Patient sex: M
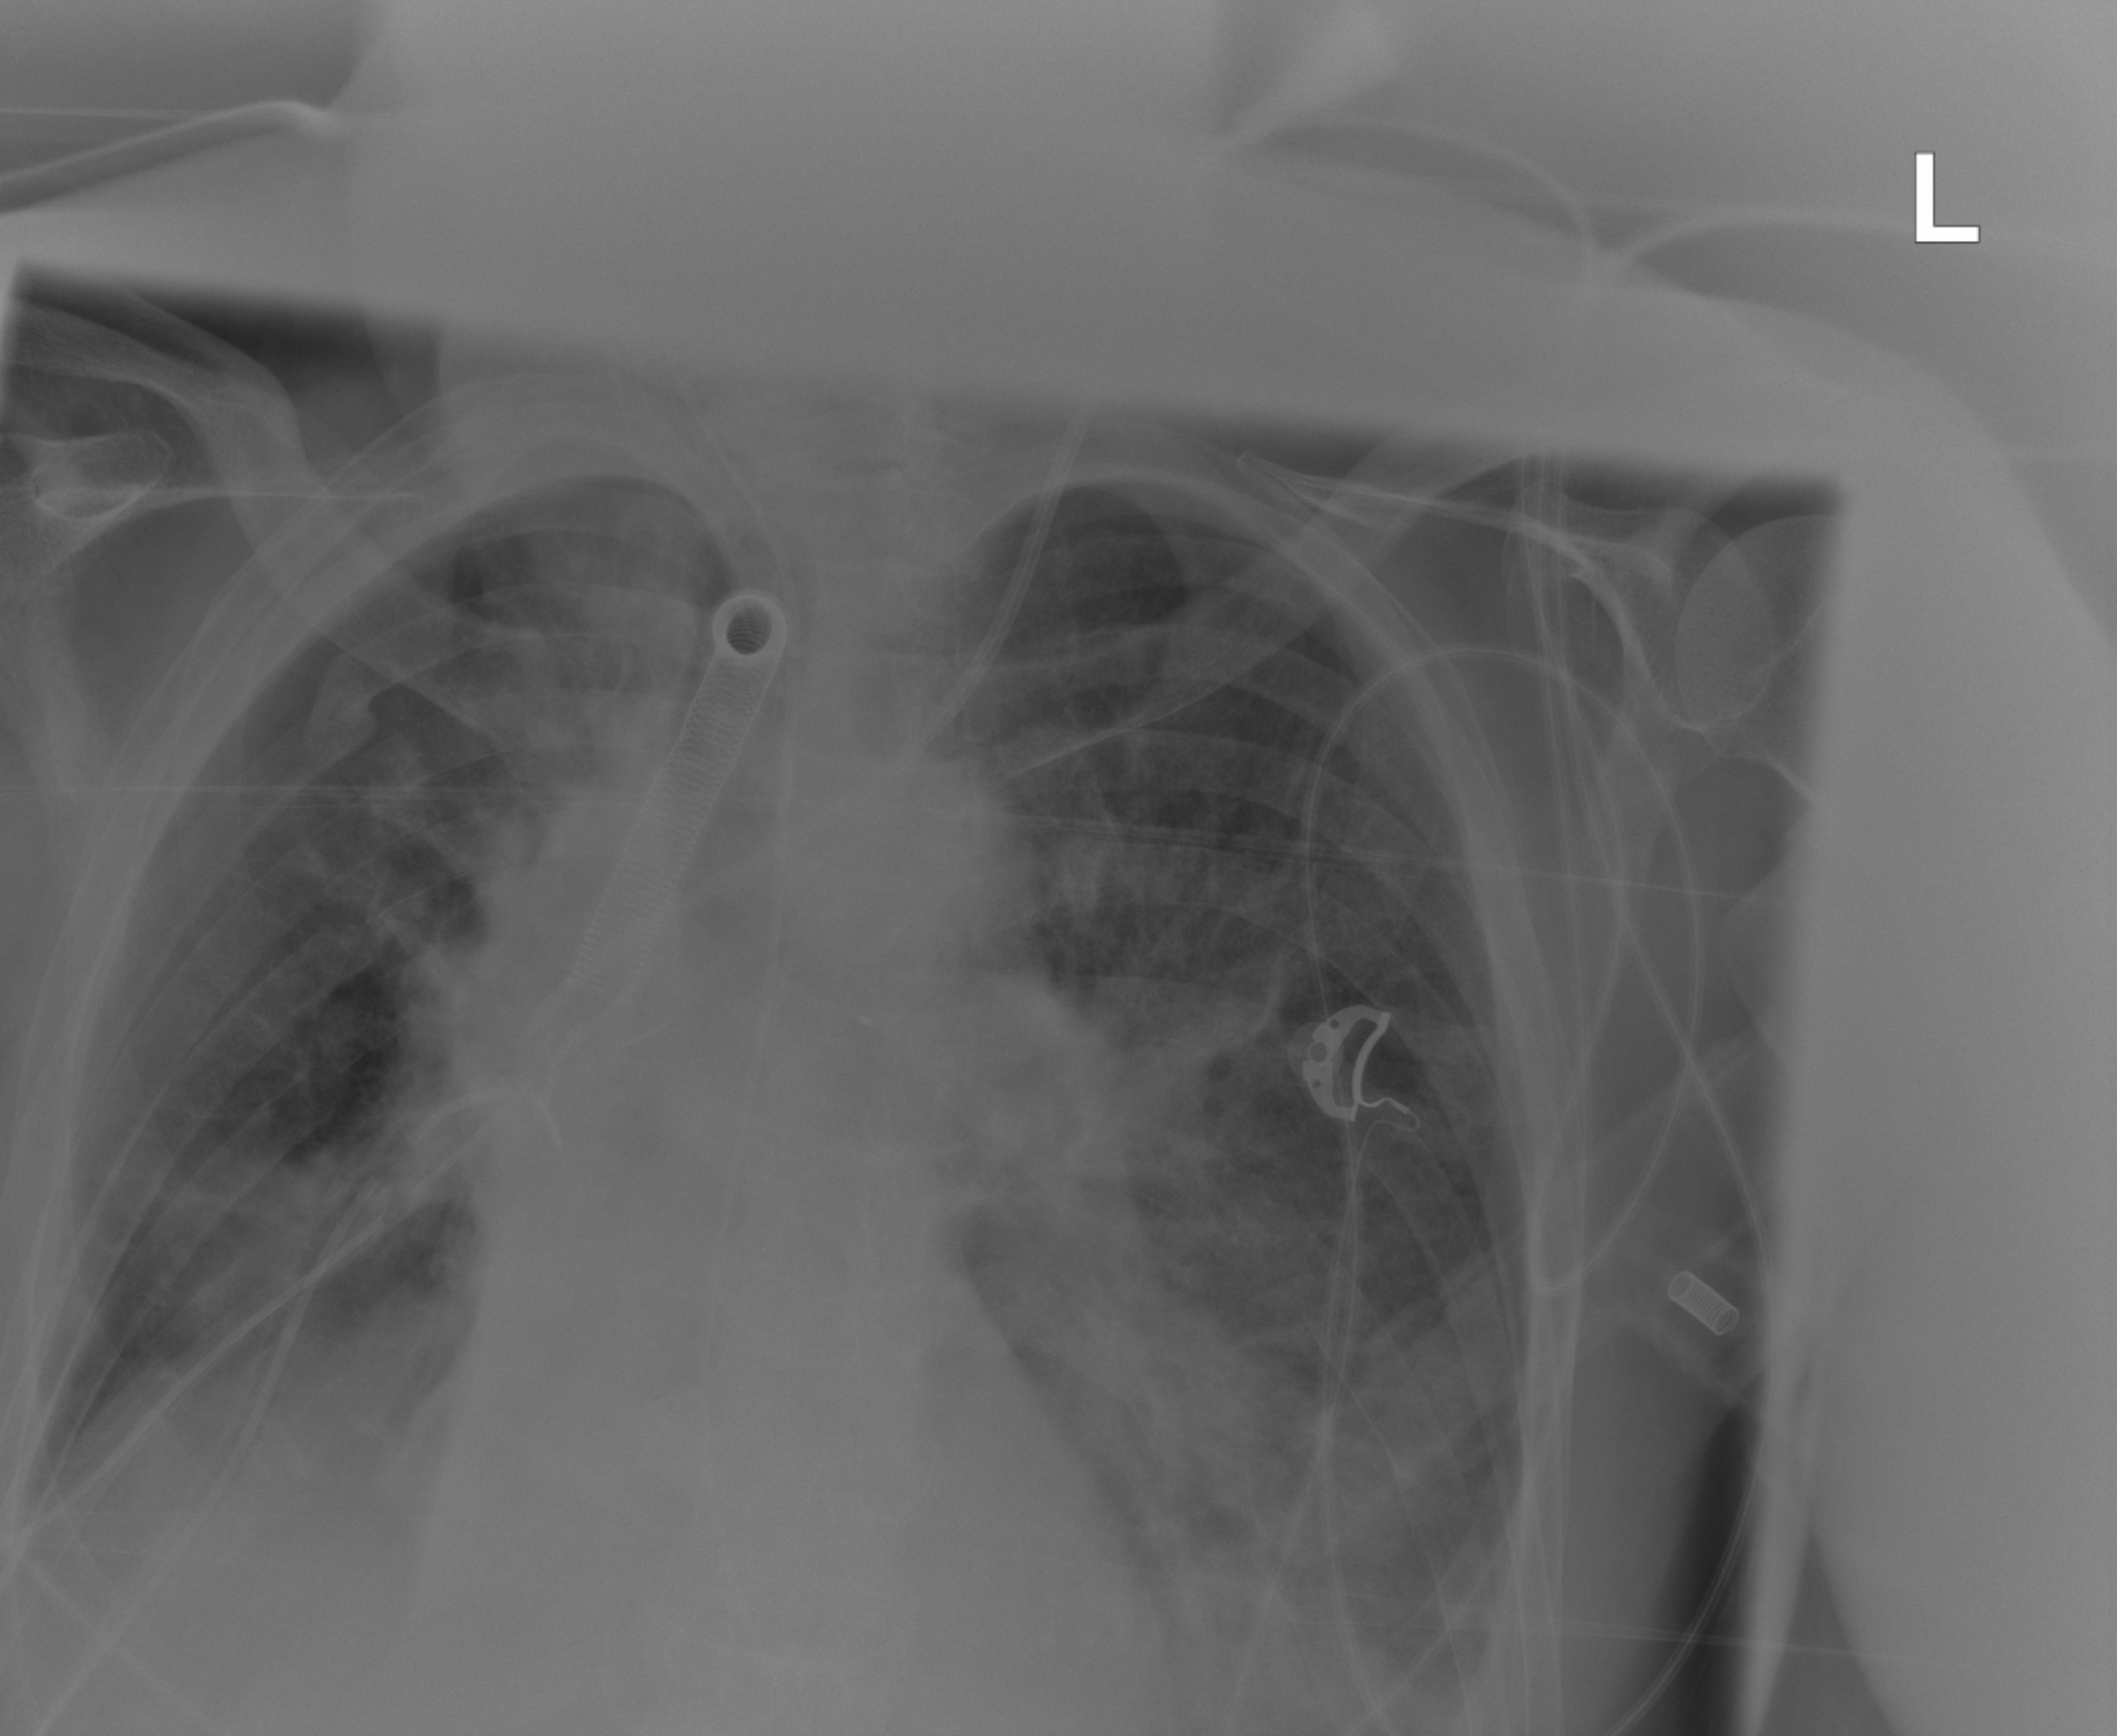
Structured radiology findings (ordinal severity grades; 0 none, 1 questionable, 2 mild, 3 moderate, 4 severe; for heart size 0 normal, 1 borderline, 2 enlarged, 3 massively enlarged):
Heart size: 1
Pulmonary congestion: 2
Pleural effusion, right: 2
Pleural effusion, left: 2
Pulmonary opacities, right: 0
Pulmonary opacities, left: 2
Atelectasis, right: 2
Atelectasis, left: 2